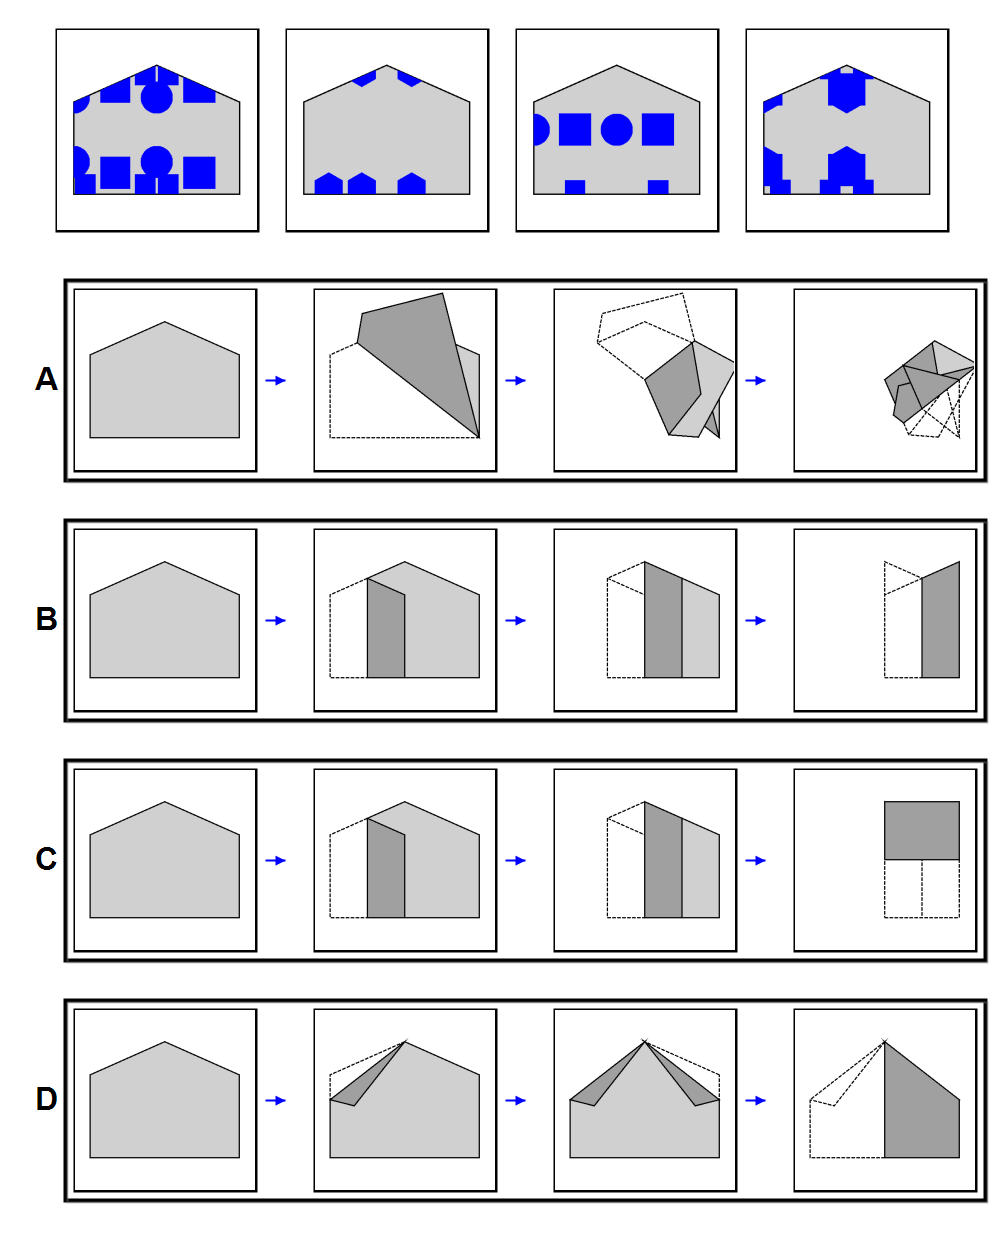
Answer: C